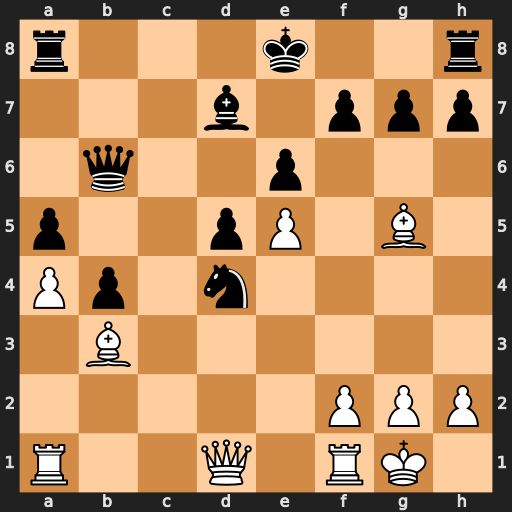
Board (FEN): r3k2r/3b1ppp/1q2p3/p2pP1B1/Pp1n4/1B6/5PPP/R2Q1RK1
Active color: w
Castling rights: kq
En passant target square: -
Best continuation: Be3 Nxb3 Bxb6